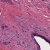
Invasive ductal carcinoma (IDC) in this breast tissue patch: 1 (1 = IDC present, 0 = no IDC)